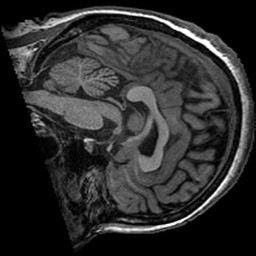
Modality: T1w
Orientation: sagittal
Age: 50
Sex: female
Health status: ill
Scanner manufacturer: ge
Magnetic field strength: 3 T
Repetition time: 0.008164 s
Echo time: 0.003184 s